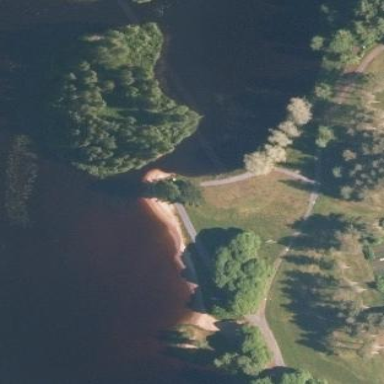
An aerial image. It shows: Swimming area within the leisure land.